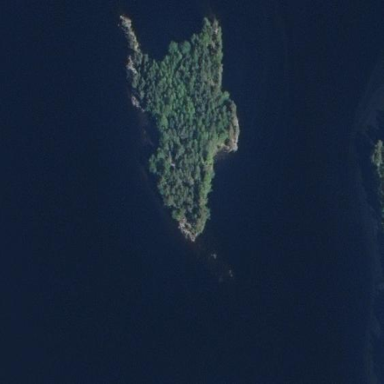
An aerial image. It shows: Islet.